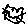
Label: cat